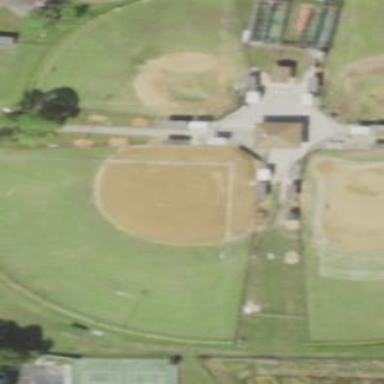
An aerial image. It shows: Baseball pitch for leisure and sports activities.